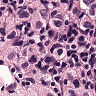
Metastatic tissue present: yes